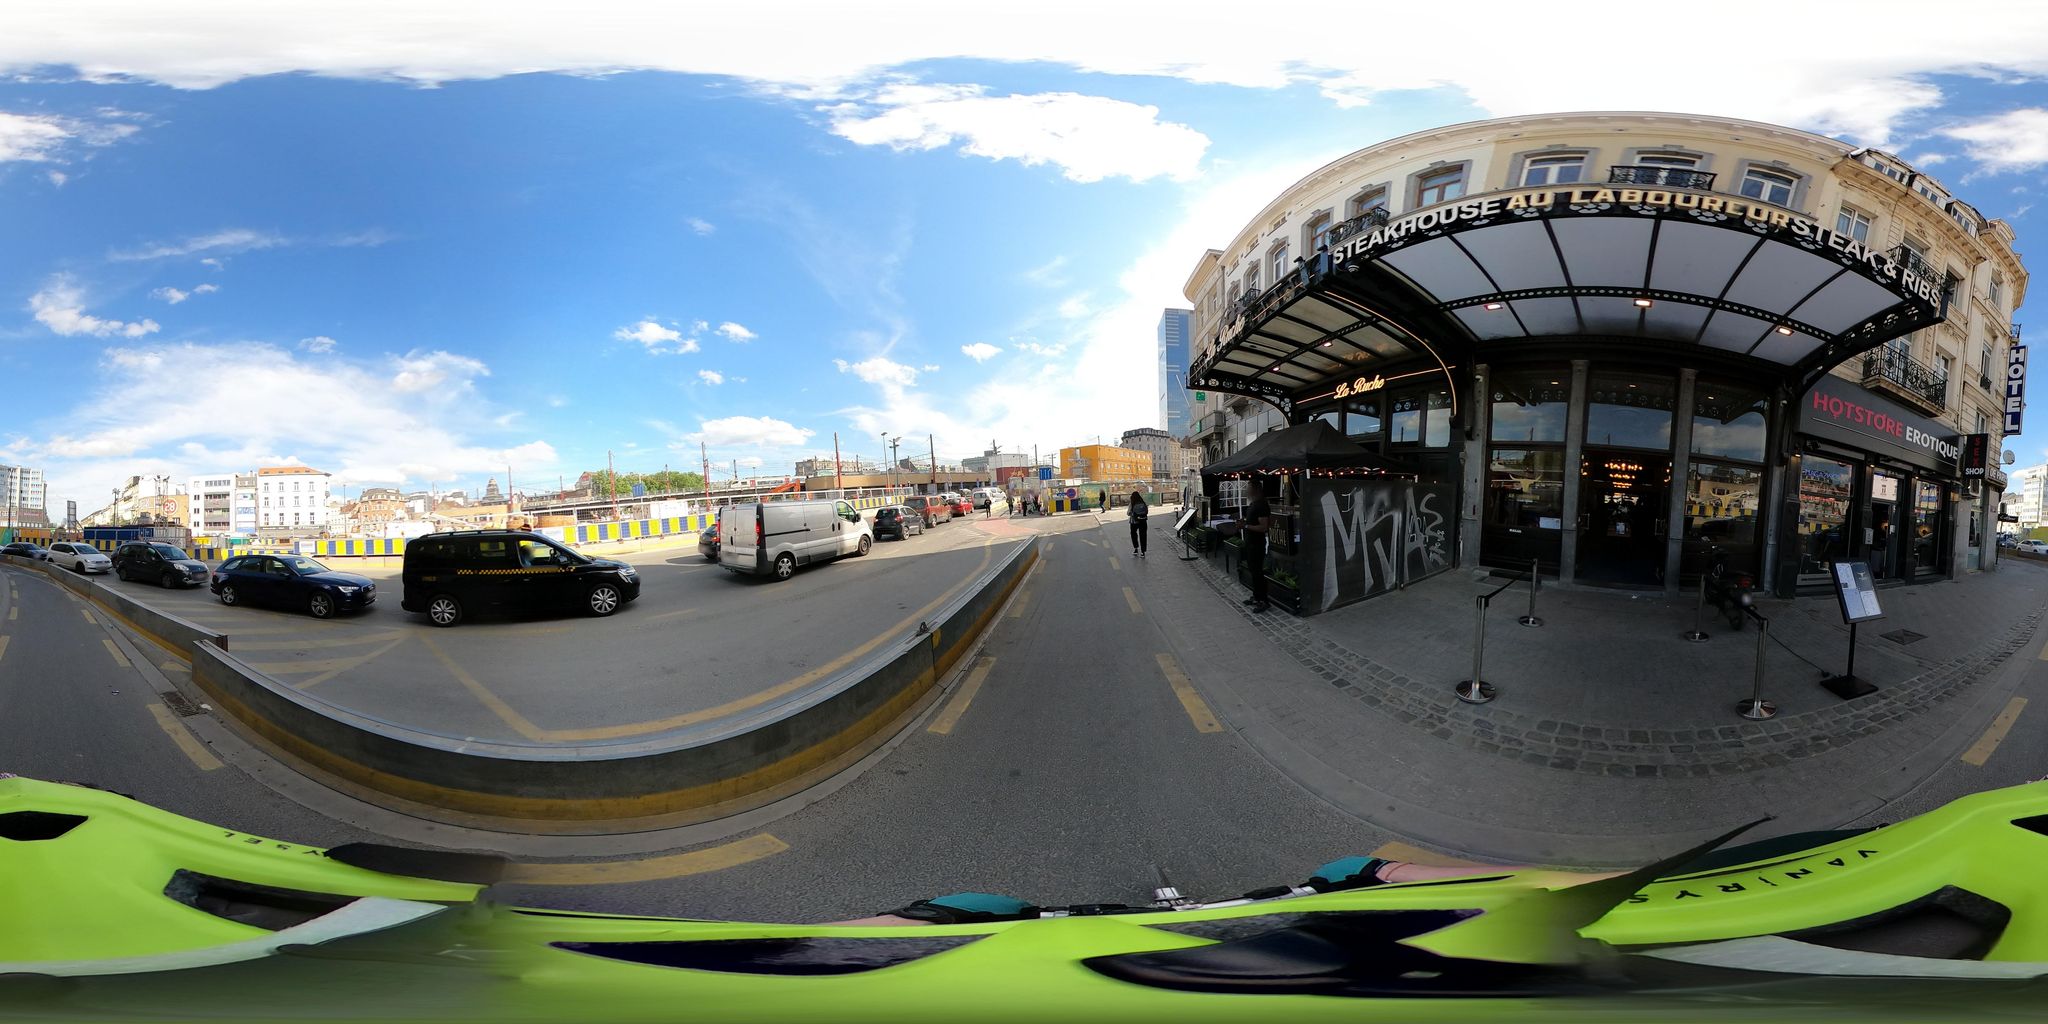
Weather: clear
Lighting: day
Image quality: slightly poor
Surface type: cycling surface
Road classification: primary
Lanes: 3
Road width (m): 2.5
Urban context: urban centre
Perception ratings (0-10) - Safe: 0.24, Lively: 3.59, Beautiful: 4.67, Boring: 0.92, Depressing: 4.68, Wealthy: 1.78